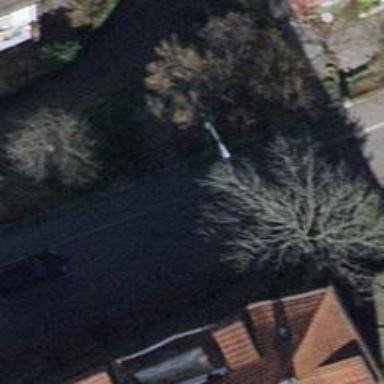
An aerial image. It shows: Set of steps on the road.